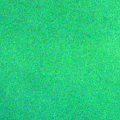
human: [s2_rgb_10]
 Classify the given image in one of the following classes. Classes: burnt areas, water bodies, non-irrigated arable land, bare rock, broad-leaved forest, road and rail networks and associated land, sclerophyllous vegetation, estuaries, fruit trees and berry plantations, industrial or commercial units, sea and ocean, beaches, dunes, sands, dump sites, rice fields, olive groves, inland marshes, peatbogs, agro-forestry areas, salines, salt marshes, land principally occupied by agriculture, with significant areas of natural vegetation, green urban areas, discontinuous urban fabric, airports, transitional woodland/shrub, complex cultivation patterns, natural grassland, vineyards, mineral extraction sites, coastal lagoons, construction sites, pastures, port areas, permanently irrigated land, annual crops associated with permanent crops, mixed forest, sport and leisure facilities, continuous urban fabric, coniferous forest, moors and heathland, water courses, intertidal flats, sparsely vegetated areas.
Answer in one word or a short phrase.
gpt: sea and ocean